Interaction volume radius: 10 \u00c5
Interaction volume height: 10 \u00c5
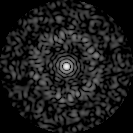
Disorder parameter: 0.8451